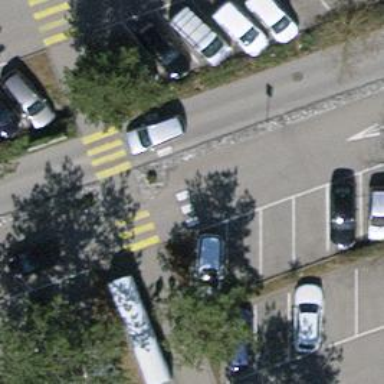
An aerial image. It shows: Bump for traffic calming.